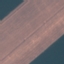
Label: AnnualCrop